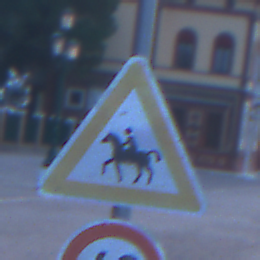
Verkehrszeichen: ReiterRechts
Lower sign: Geschwindigkeit60
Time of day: Dawn
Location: Outdoor (Urban)
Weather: PartlyCloudy
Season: NotSpecified
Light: Natural